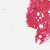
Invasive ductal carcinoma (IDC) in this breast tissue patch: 0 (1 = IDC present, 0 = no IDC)